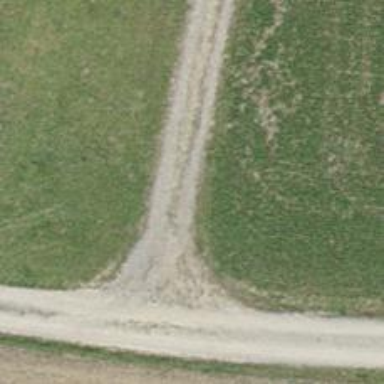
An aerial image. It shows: Track with pebblestone surface. The track is of grade4 tracktype.